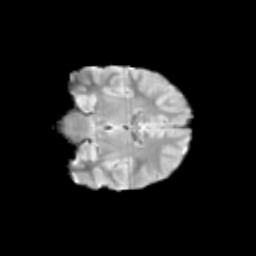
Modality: T2w
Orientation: coronal
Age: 11
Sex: male
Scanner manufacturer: siemens
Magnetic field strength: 3 T
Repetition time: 3.8 s
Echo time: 0.07 s